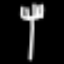
Label: fork